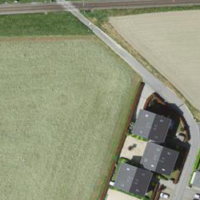
EUNIS habitat code: 24
Species observed at this site:
Cornus sanguinea